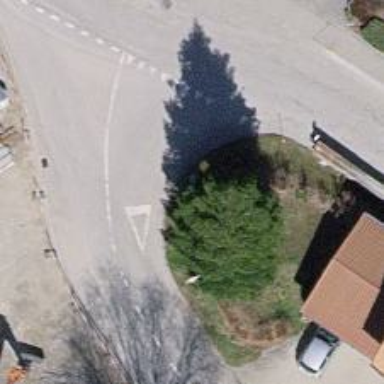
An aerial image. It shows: Post box.